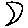
Label: moon